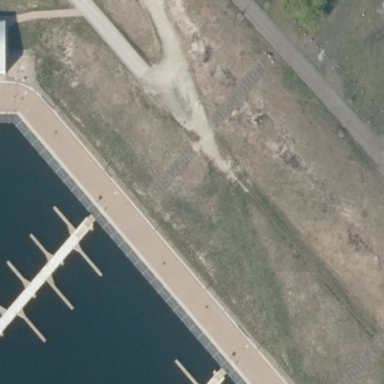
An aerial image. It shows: Man-made pier.